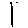
Label: line